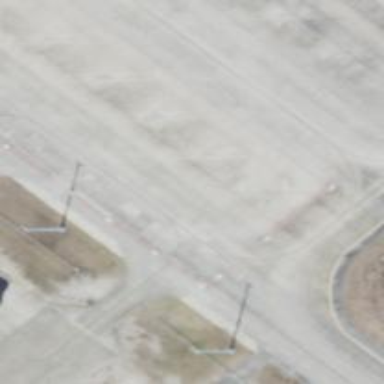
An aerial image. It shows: Taxiway at the airport with asphalt surface.